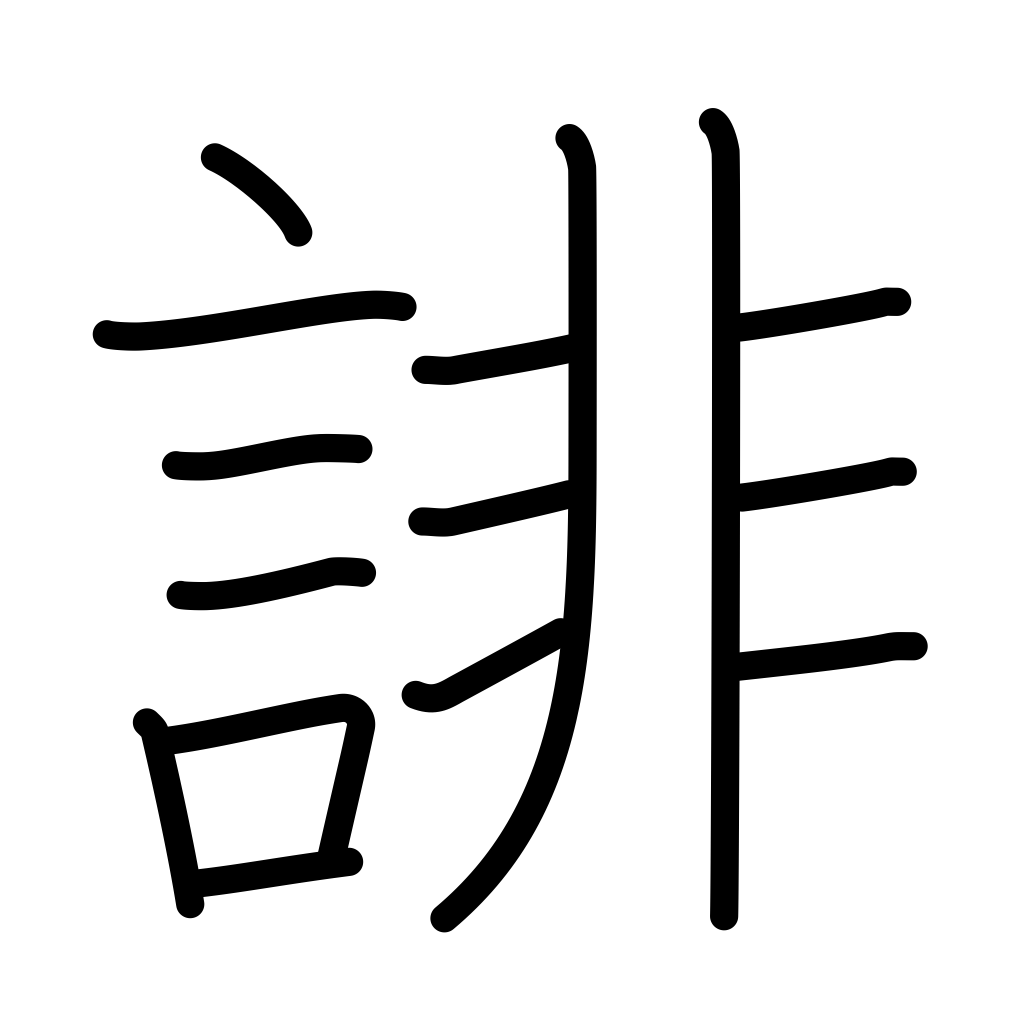
Meaning: ridicule, slander